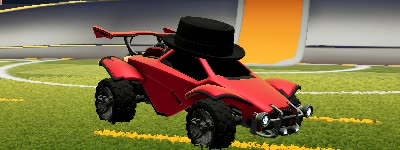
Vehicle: octane